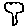
Label: tree